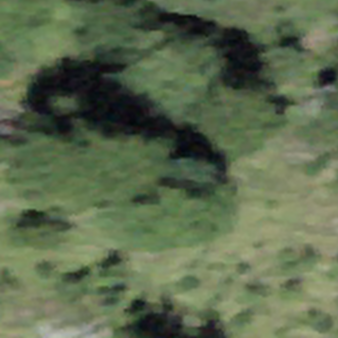
Label: other